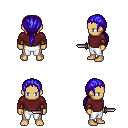
a pixel art fantasy rpg character, male body template, human, tanned skin, maroon long-sleeve shirt, white pants, blue ponytail hairstyle, cloth bracers, dagger, four views (front, back, left, right), 2x2 character sprite sheet, small pixel art, hard edges, no anti-aliasing